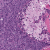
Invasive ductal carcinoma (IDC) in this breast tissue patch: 0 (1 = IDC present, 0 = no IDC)